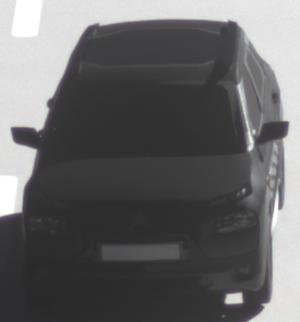
Make: Citroen
Model: C4 Cactus PureTech 75
Detailed model: C4 Cactus
Model produced from: 2014/09
Model produced until: 2015/03
Doors: 5
Color: black
Road condition: dry road
Daytime: morning or afternoon
Contrast: high contrast